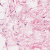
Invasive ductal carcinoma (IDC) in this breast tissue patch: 0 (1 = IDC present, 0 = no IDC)